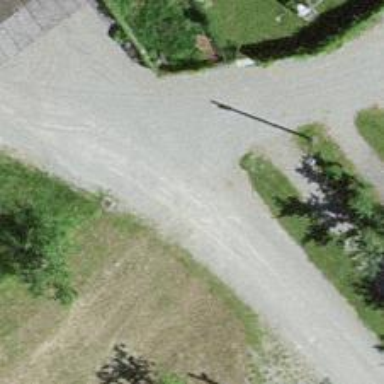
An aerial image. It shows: Driveway.